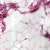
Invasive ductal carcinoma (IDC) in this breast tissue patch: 0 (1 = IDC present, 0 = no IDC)